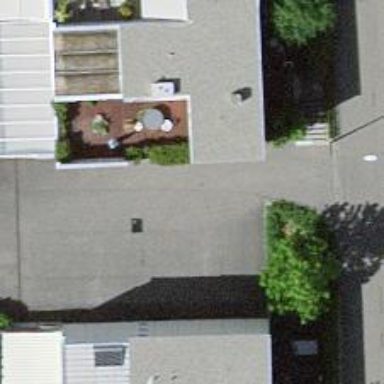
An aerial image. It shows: Group of garages.